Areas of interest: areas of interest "Zhengda Isatis Flower"
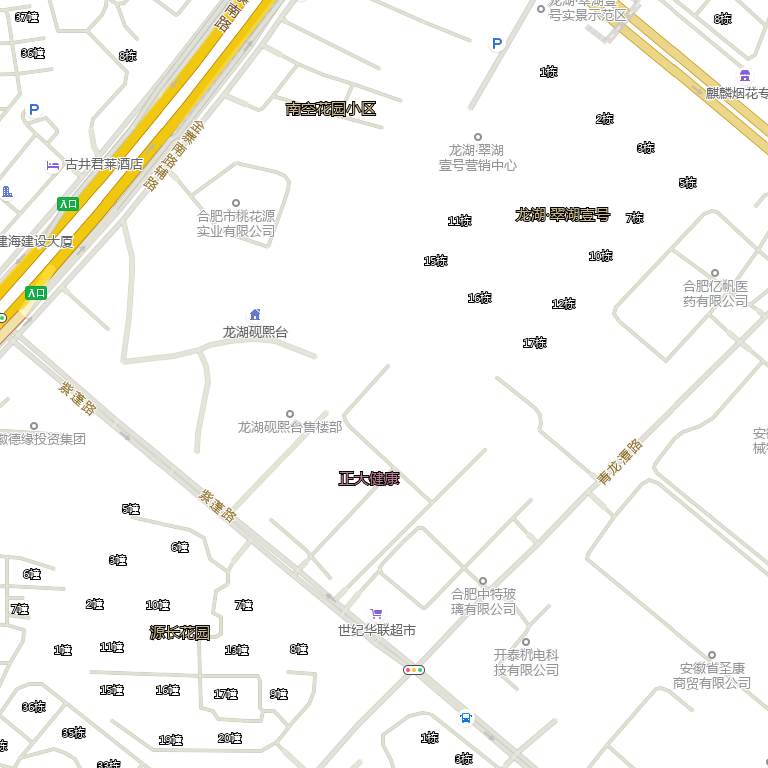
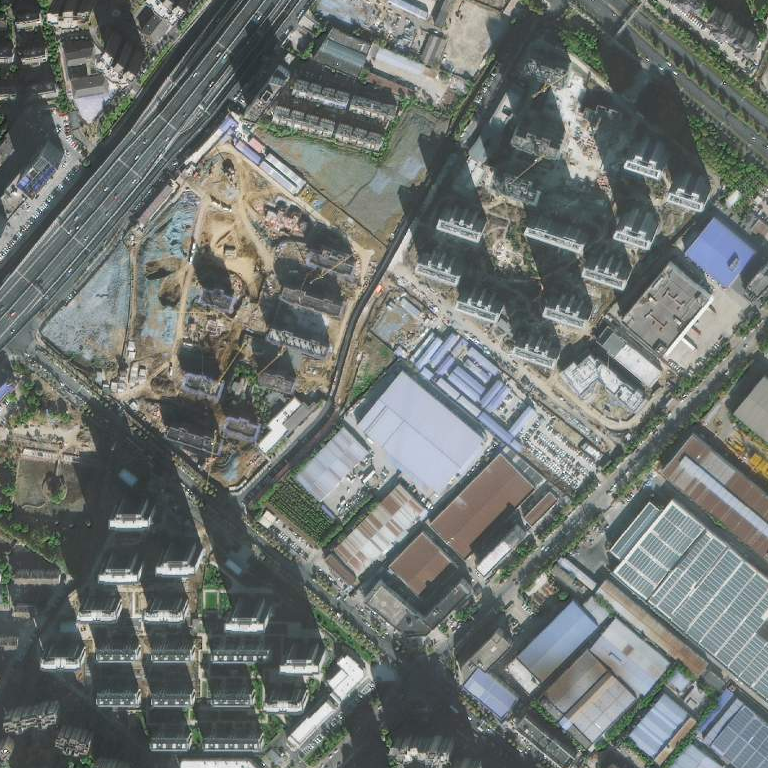